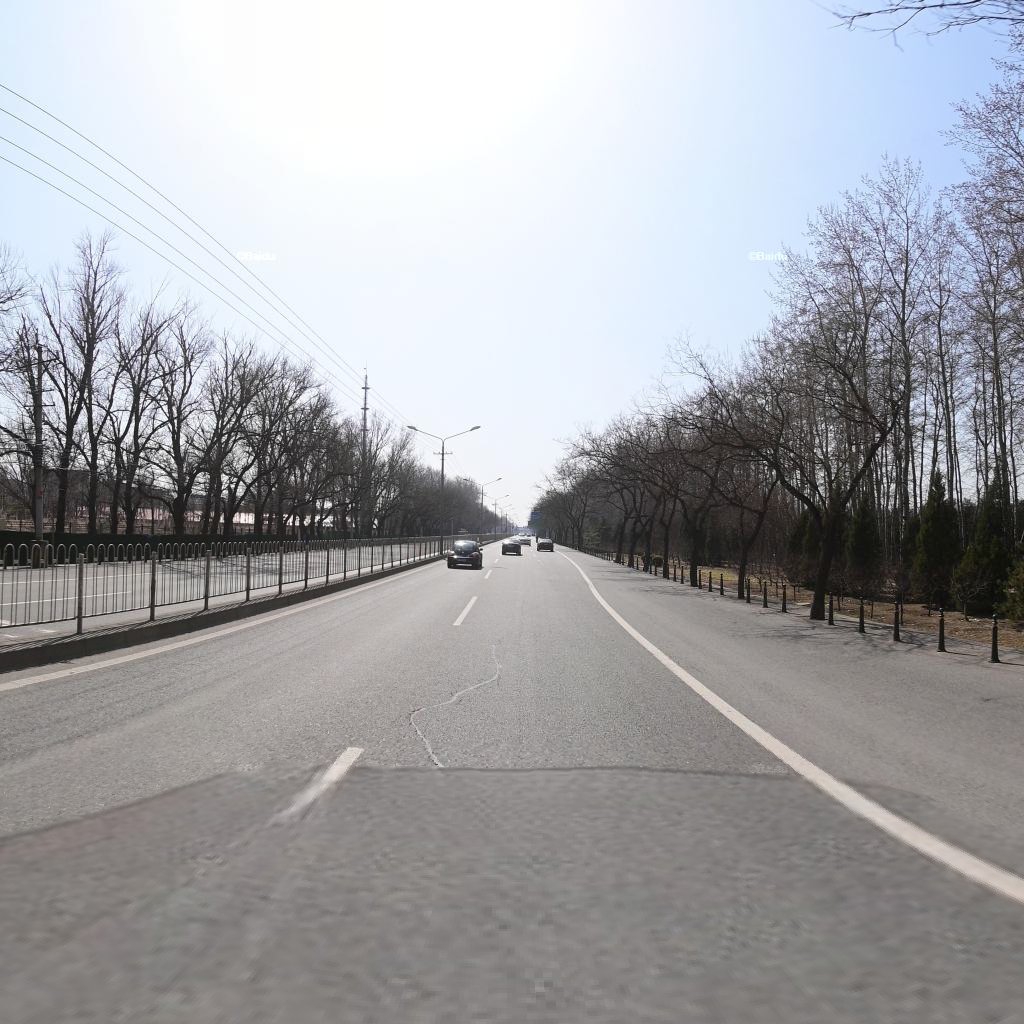
Region: Chaoyang
Road damage annotations: longitudinal patch